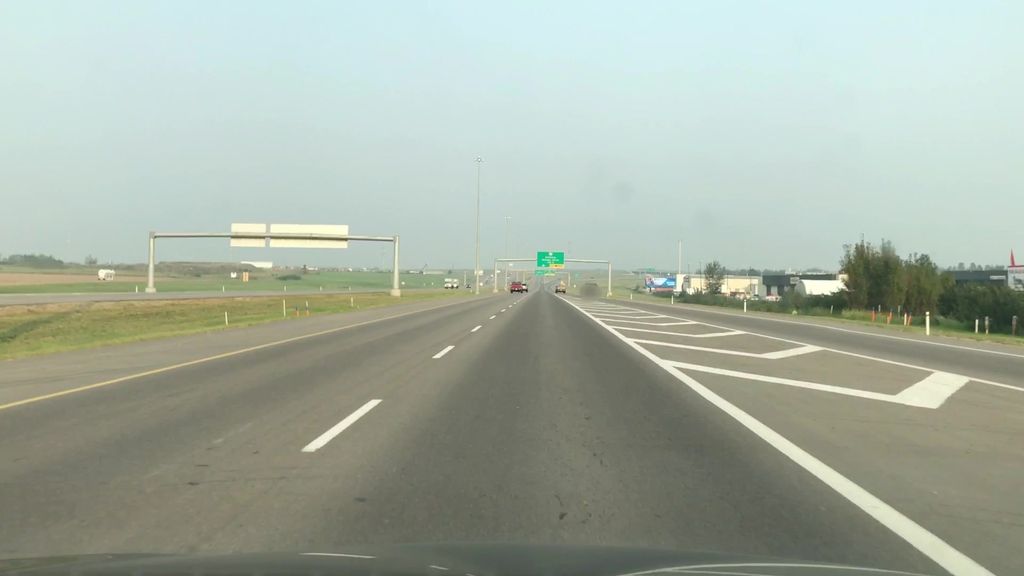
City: edmonton